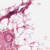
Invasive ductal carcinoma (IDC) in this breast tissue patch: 0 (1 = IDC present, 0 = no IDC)